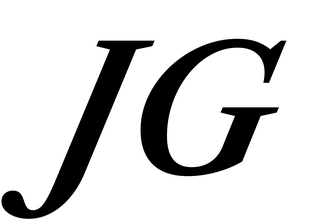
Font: LibreCaslonText-Italic_SemiBold_Italic